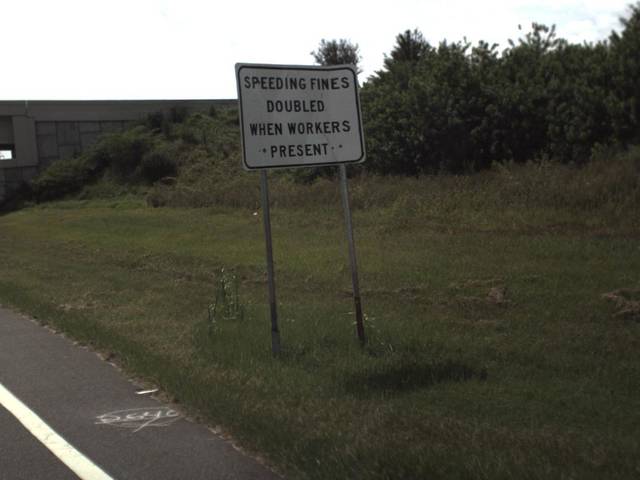
Region: United States
Coordinates: 28.05, -81.791